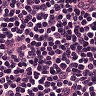
Metastatic tissue present: no